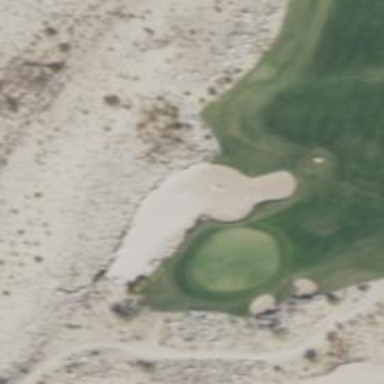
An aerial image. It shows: Golf bunker filled with sandy terrain.